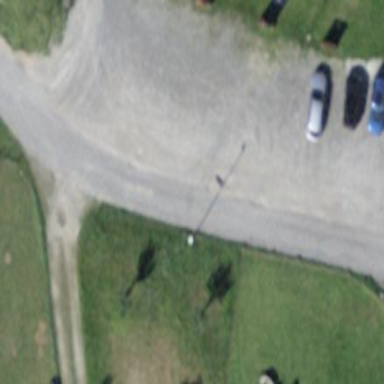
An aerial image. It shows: Parking area with pebblestone surface.